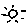
Label: sun